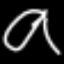
Label: squiggle